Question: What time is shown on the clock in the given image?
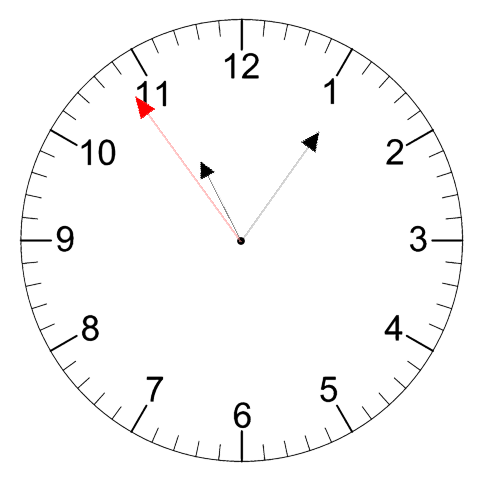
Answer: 11:05:54